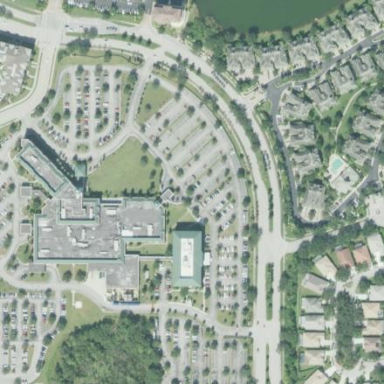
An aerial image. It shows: Hospital building.